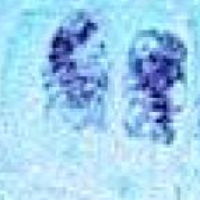
Label: anaphase